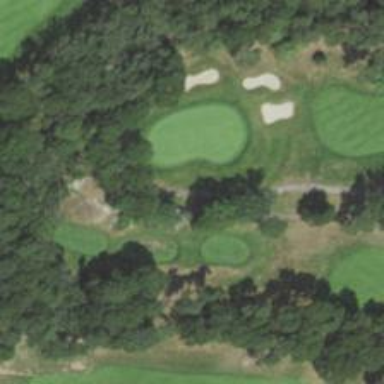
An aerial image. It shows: Golf hole.